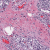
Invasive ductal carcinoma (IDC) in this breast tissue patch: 1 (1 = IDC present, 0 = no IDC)